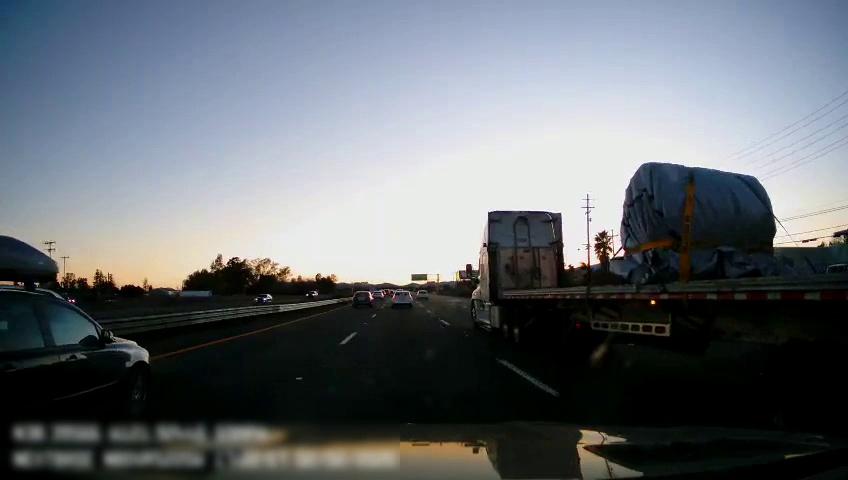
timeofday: Day
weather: Sunny
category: Drivable Space
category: Vehicles | Car
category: Vehicles | Car
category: Vehicles | Truck
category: Vehicles | Car
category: Vehicles | Car
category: Vehicles | SUV
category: Vehicles | Car
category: Vehicles | Truck
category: Lanes | Current Lane
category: Lanes | Current Lane
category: Lanes | Alternate Lane
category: Traffic | Signs
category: Traffic | Signs